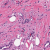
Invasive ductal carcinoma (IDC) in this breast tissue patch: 0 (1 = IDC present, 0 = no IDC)